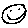
Label: smiley face